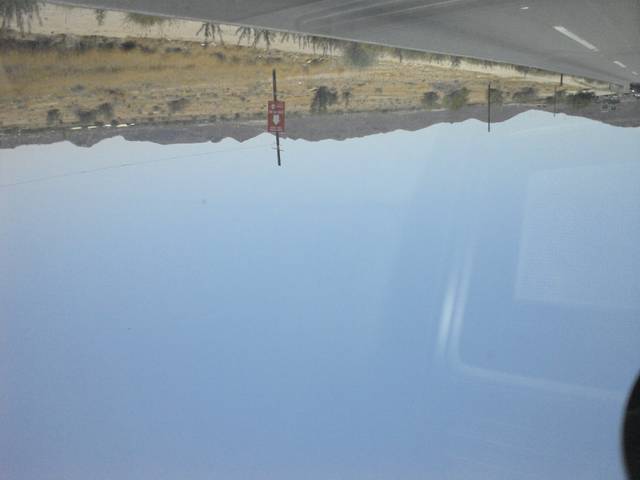
Region: Mexico
Coordinates: 29.019, -110.961